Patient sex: F
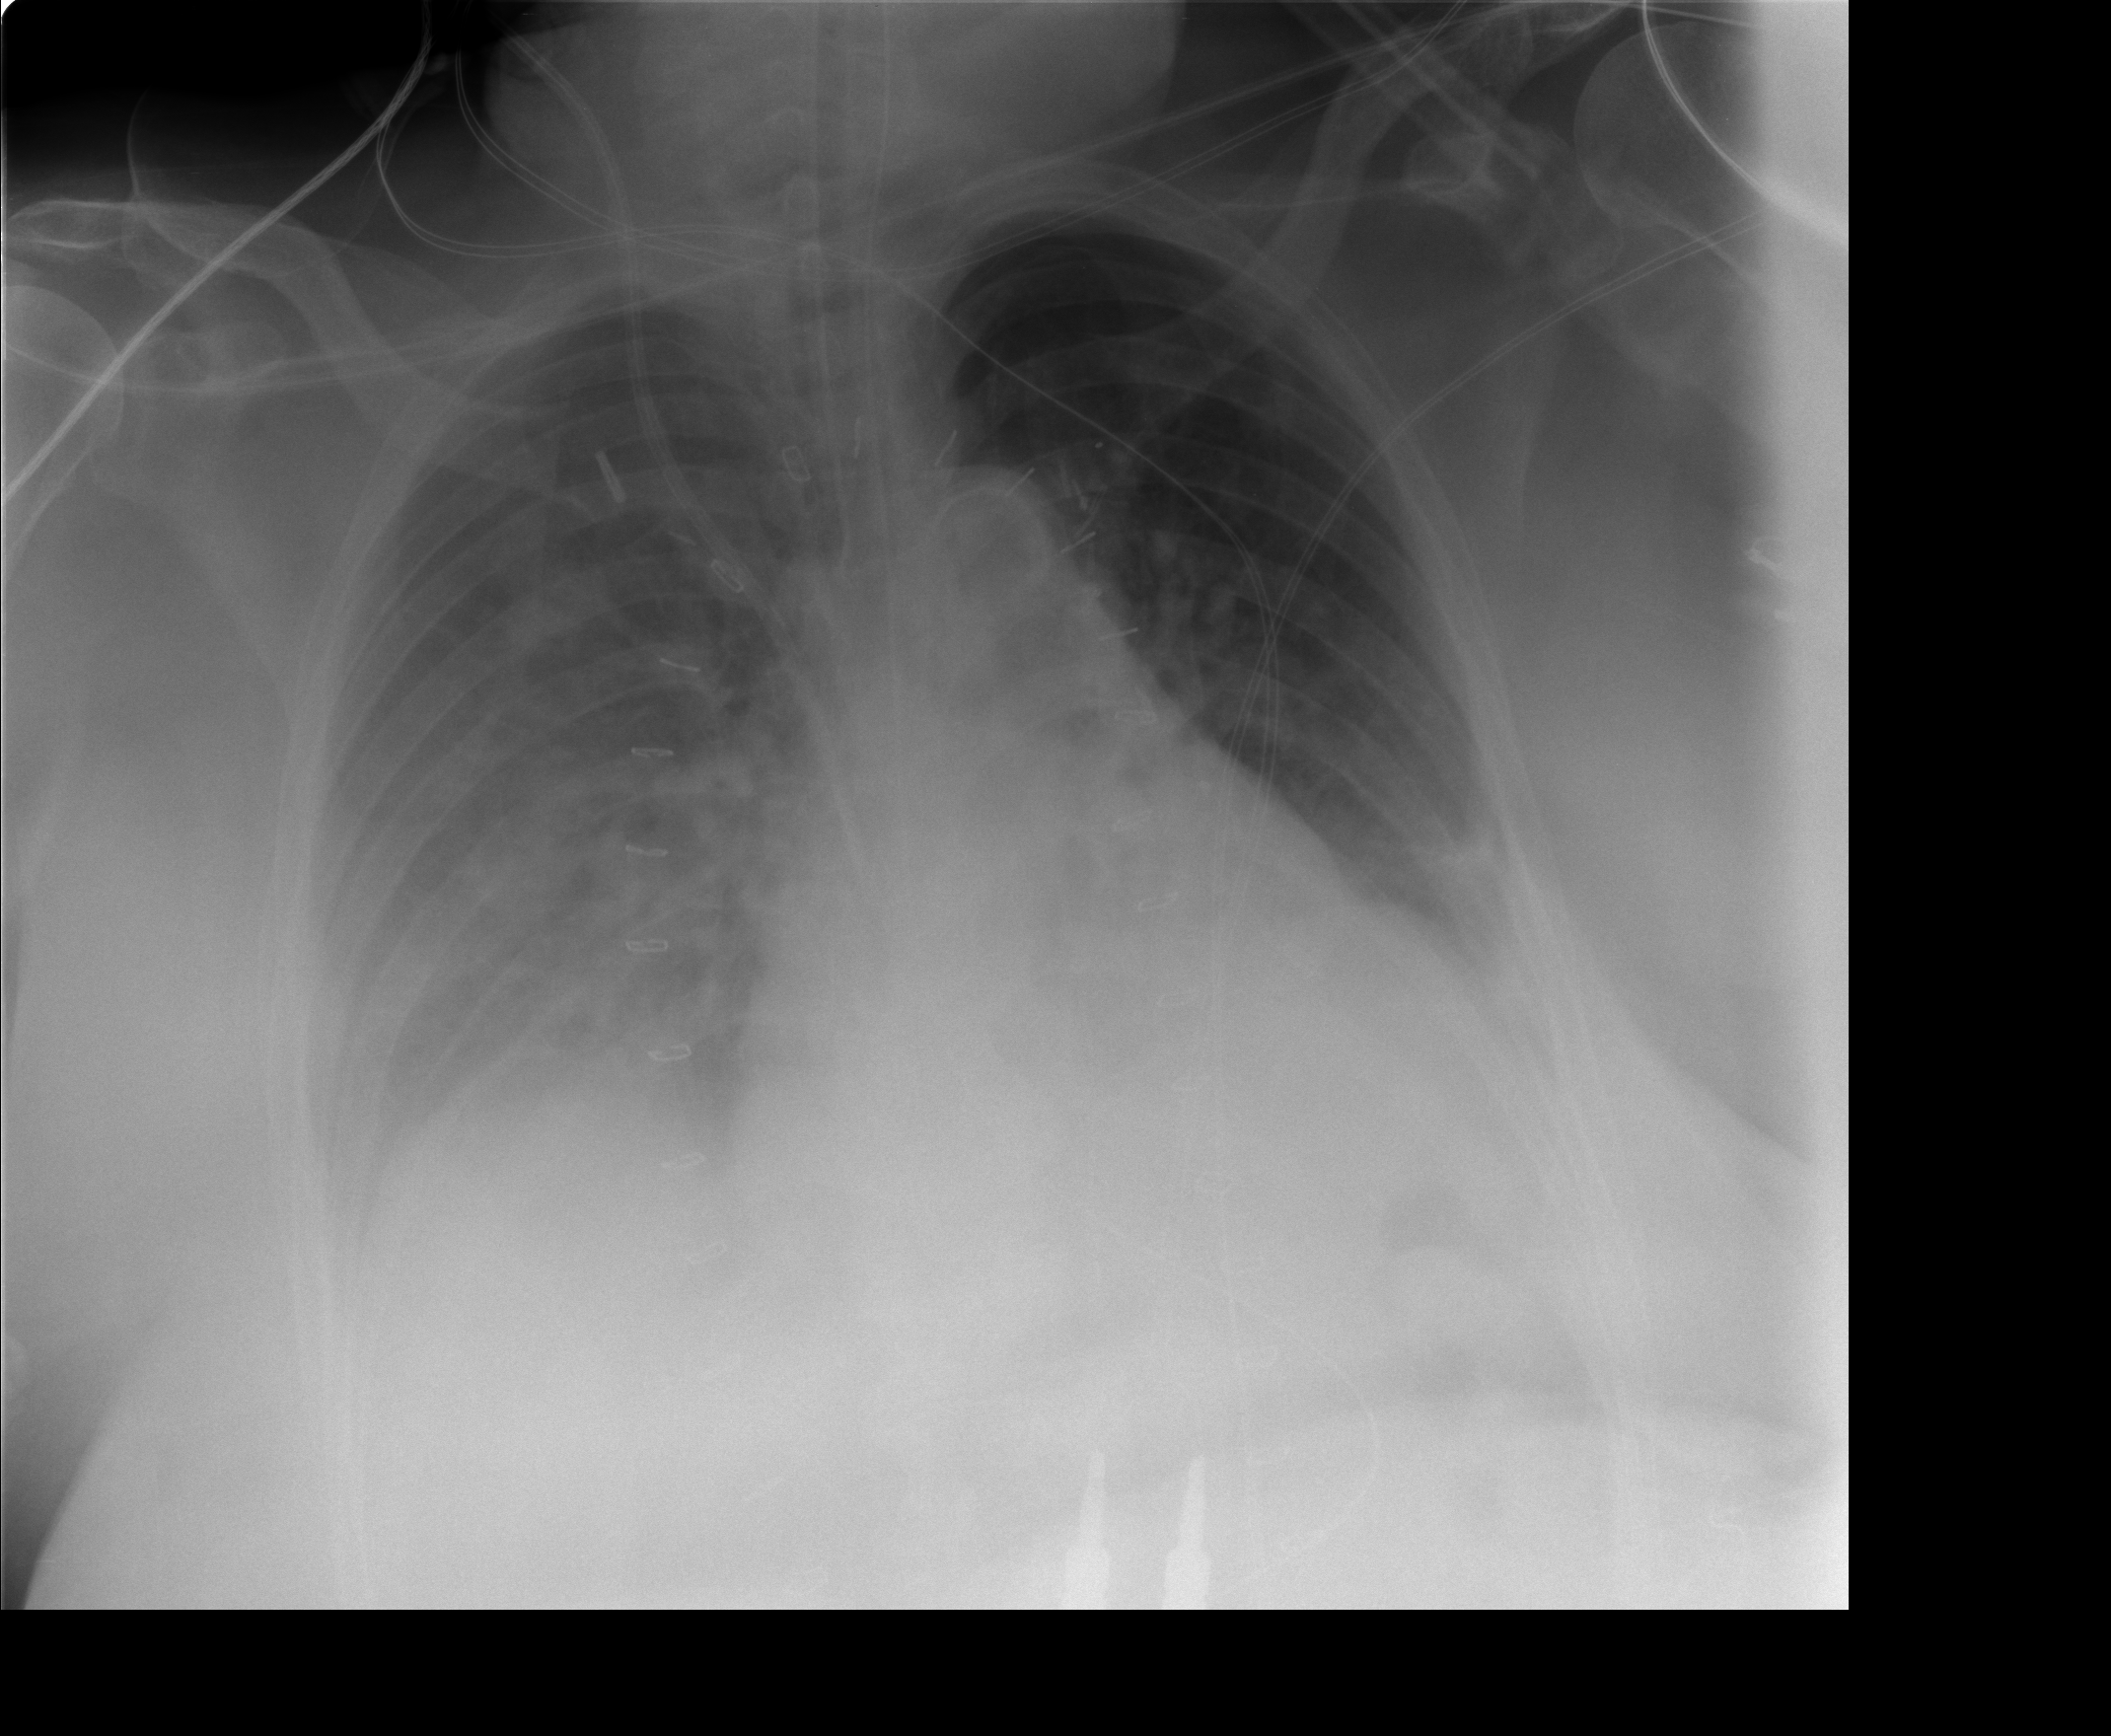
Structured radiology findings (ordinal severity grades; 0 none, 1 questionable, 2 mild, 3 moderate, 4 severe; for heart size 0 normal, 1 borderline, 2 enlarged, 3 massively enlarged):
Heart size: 2
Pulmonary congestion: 2
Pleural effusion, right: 2
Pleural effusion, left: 1
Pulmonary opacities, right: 2
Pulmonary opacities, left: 1
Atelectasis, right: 3
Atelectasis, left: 2